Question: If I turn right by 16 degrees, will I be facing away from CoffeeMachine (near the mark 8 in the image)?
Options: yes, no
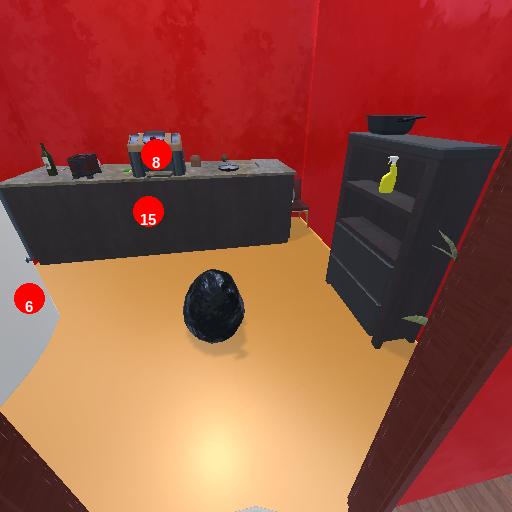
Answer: yes